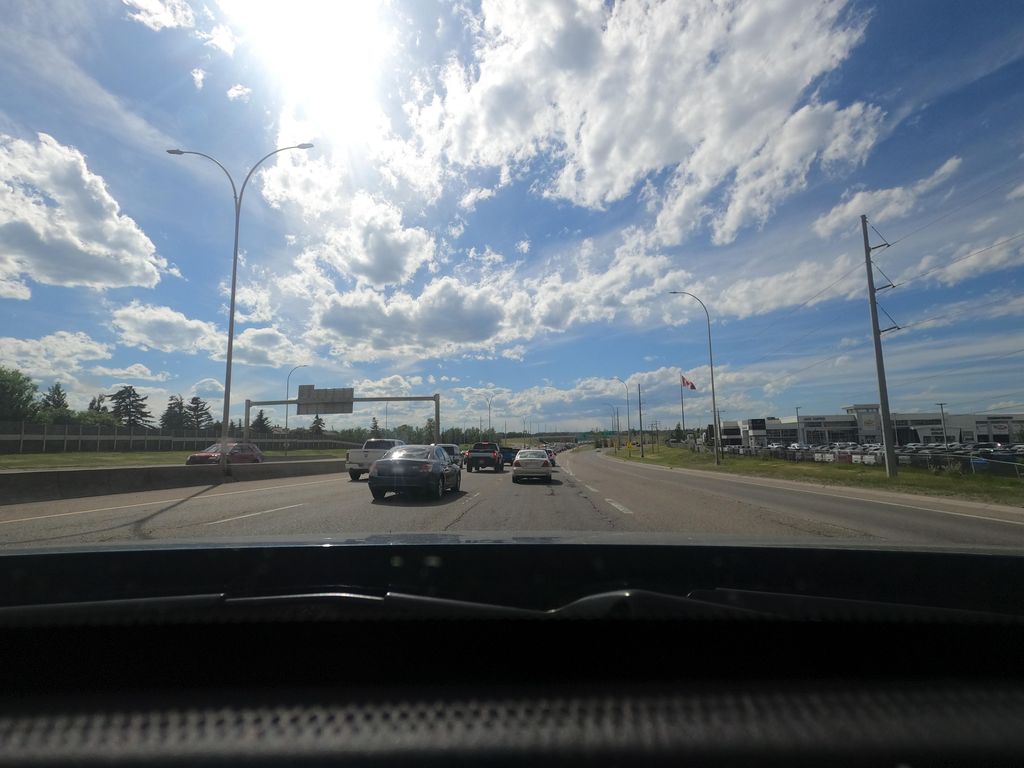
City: calgary